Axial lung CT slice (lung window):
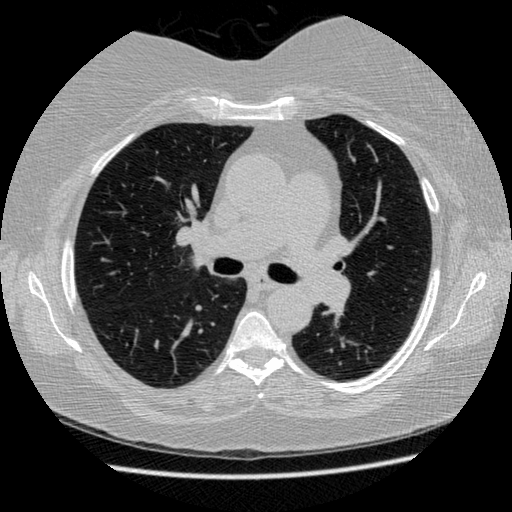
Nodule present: no